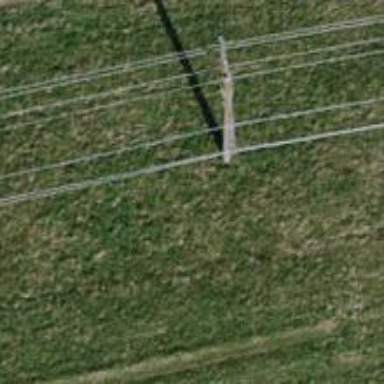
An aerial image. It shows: Concrete power pole.